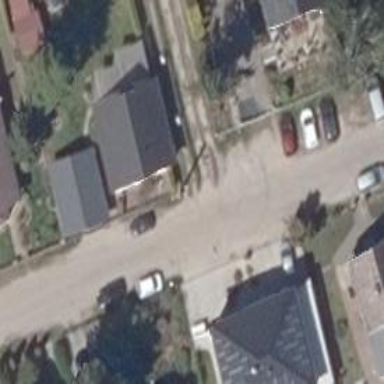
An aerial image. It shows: Residential road with compacted surface.